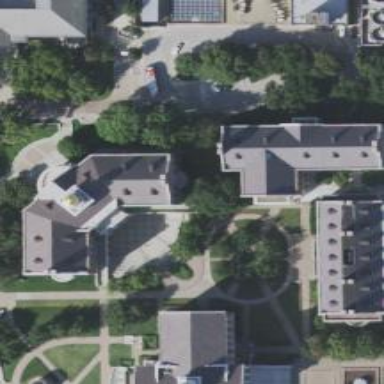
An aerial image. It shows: University building.